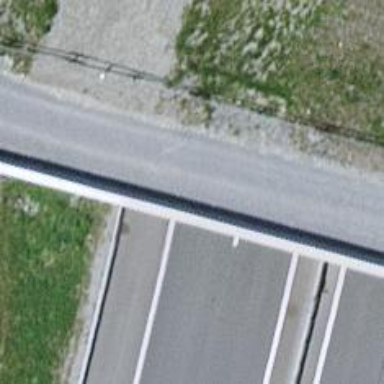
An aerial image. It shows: Asphalt motorway.